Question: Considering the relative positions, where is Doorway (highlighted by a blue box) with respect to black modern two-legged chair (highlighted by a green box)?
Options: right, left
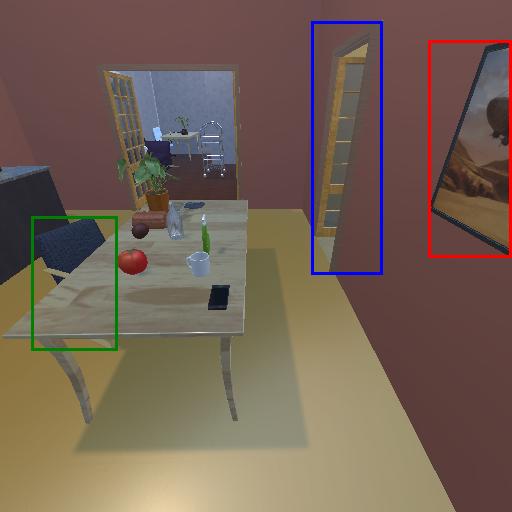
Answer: right